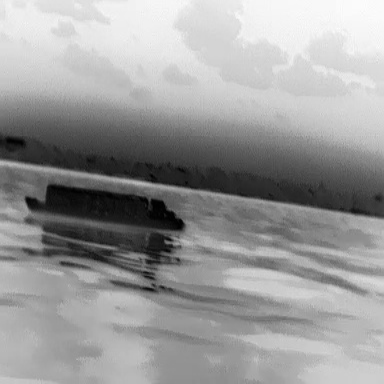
There is a fishing_boat in the infrared image.